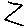
Label: zigzag